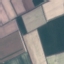
Land use / land cover: AnnualCrop